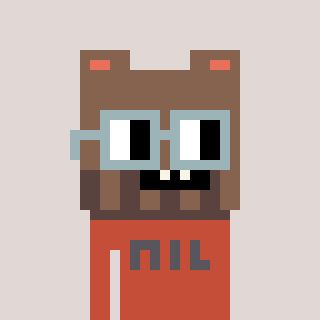
a pixel art character with square dark gray glasses, a bear-shaped head and a rust-colored body on a warm background